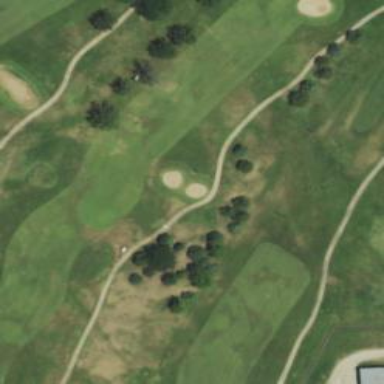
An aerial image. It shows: Golf hole.